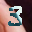
Label: 3